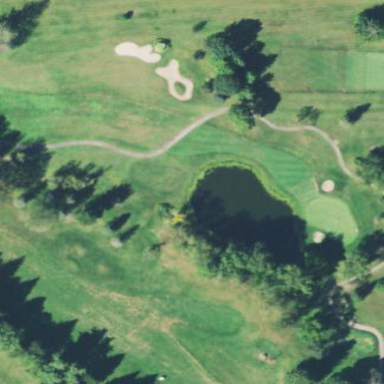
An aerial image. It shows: Water hazard on golf course. The hazard is natural water feature.